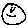
Label: smiley face